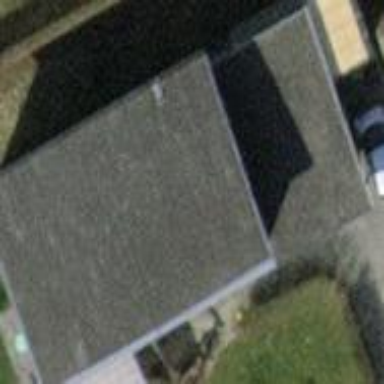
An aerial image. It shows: Simple house.